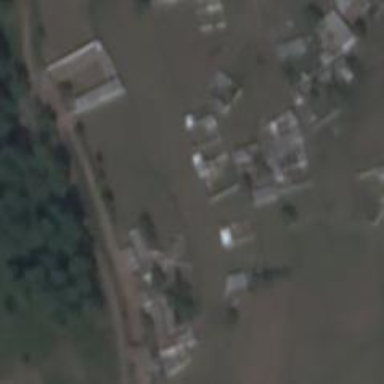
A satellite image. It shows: School.